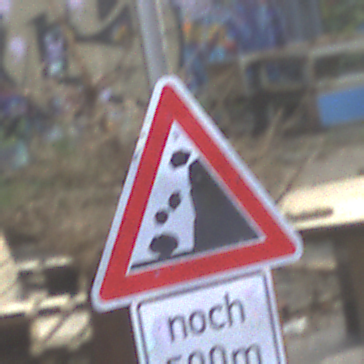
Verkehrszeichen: SteinschlagRechts
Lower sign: LaengeEinerStrecke3
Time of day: MorningAfternoon
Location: Outdoor (Urban)
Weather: PartlyCloudy
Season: NotSpecified
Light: Natural